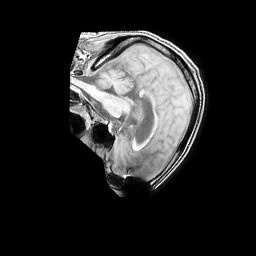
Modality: T1w
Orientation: sagittal
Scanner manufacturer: philips
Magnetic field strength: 1.5 T
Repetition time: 0.1974 s
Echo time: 0.001888 s